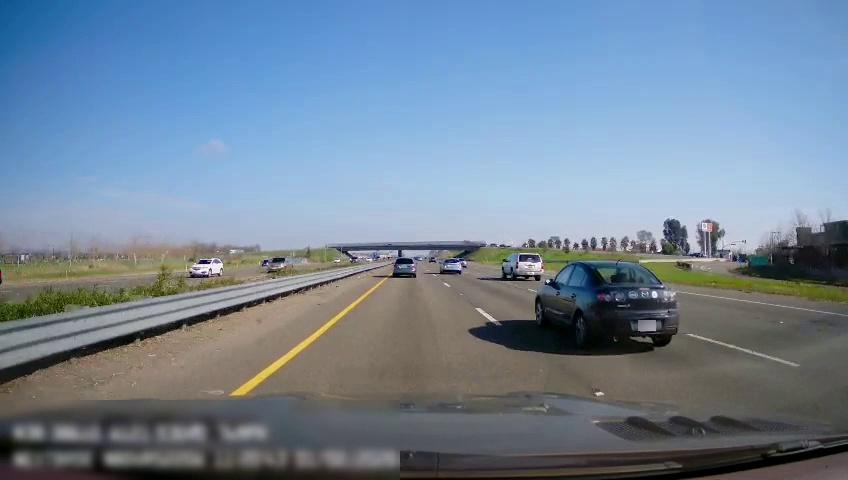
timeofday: Day
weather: Sunny
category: Drivable Space
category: Drivable Space
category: Vehicles | Car
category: Vehicles | SUV
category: Vehicles | Car
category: Vehicles | Car
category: Vehicles | Car
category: Vehicles | SUV
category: Vehicles | Car
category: Vehicles | SUV
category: Vehicles | SUV
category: Lanes | Current Lane
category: Lanes | Current Lane
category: Lanes | Alternate Lane
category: Lanes | Alternate Lane
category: Lanes | Opposite Lane
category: Lanes | Opposite Lane
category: Traffic | Signs